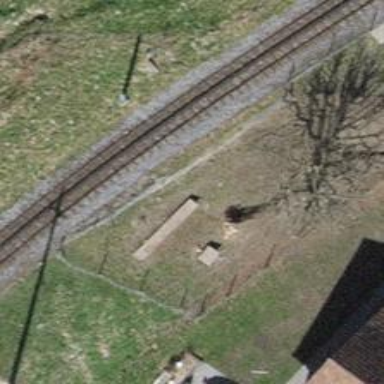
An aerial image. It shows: Retaining wall.